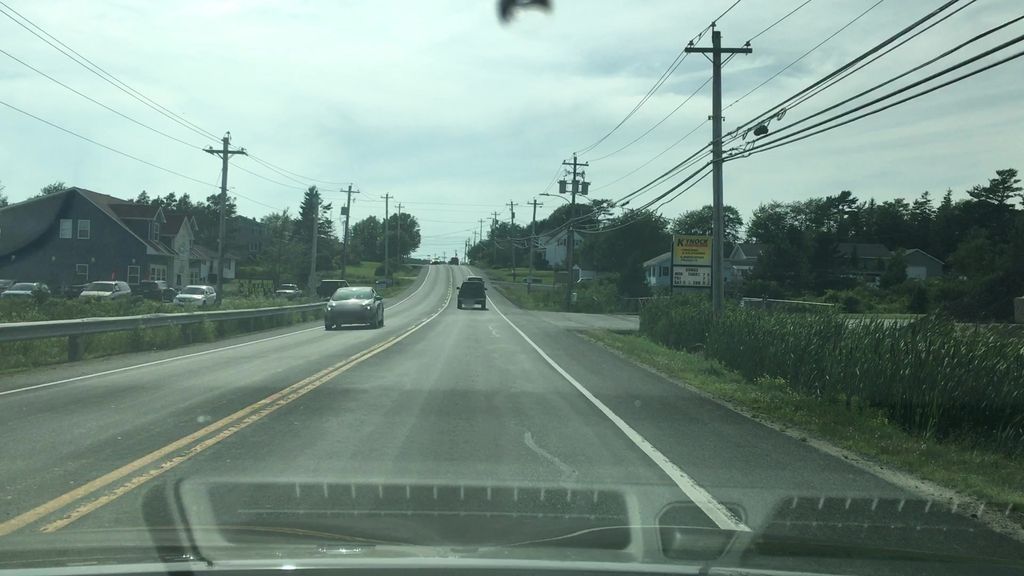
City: halifax